【题型】填空题　【知识点】平面几何　【难度】easy
如图, $OA$ 是 $\odot O$ 的半径, 弦 $BC \perp OA$ 于点 $D$, 连接 $OB$．若 $\odot O$ 的半径为 $5\text{cm}$, $BC$ 的长为 $8\text{cm}$, 则 $OD$ 的长是 \_\_\_\_\_\_ $\text{cm}$．

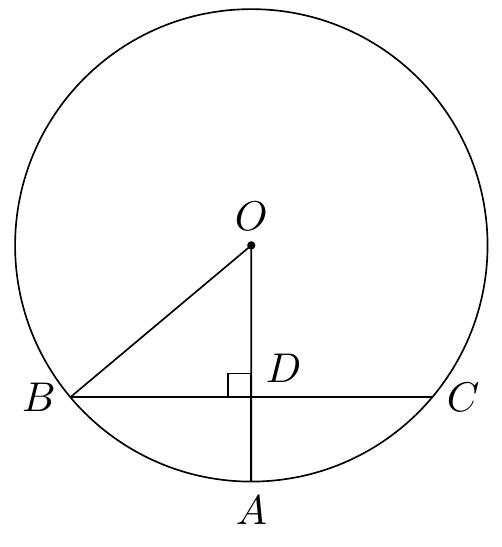
【解答】
解：

$\because BC \perp OA$,

$\therefore BD = \frac{1}{2} BC = \frac{1}{2} \times 8 = 4$,

$\therefore OD = \sqrt{OB^2 - BD^2} = \sqrt{5^2 - 4^2} = 3$,

故答案为：3．